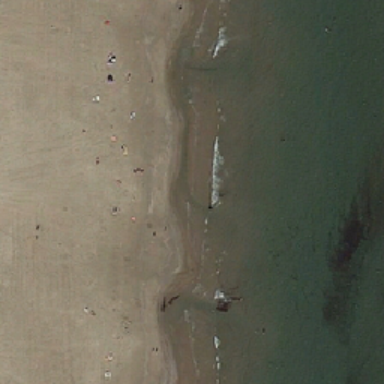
Many people are playing on the yellow beach .